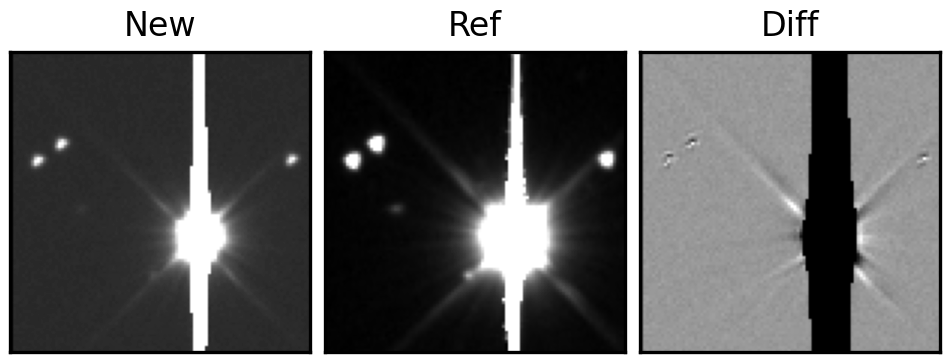
Label: bogus